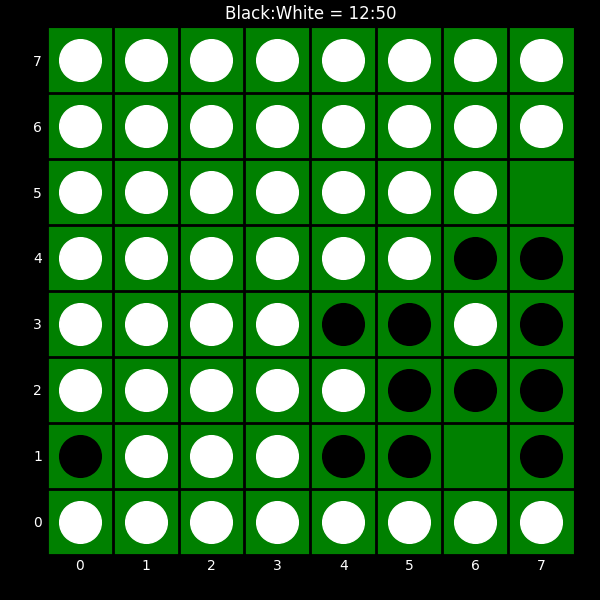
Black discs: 12
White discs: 50